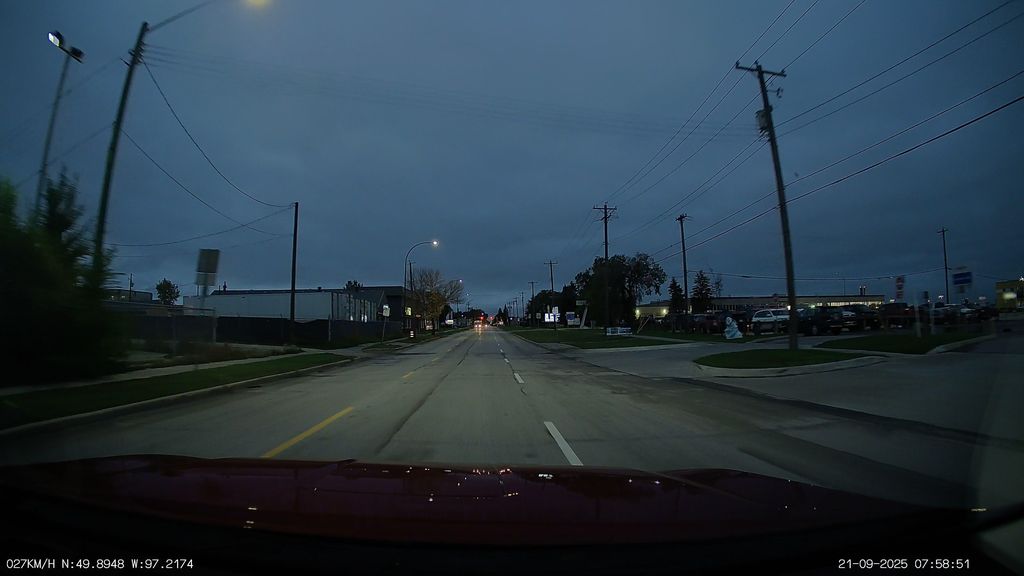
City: winnipeg